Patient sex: M
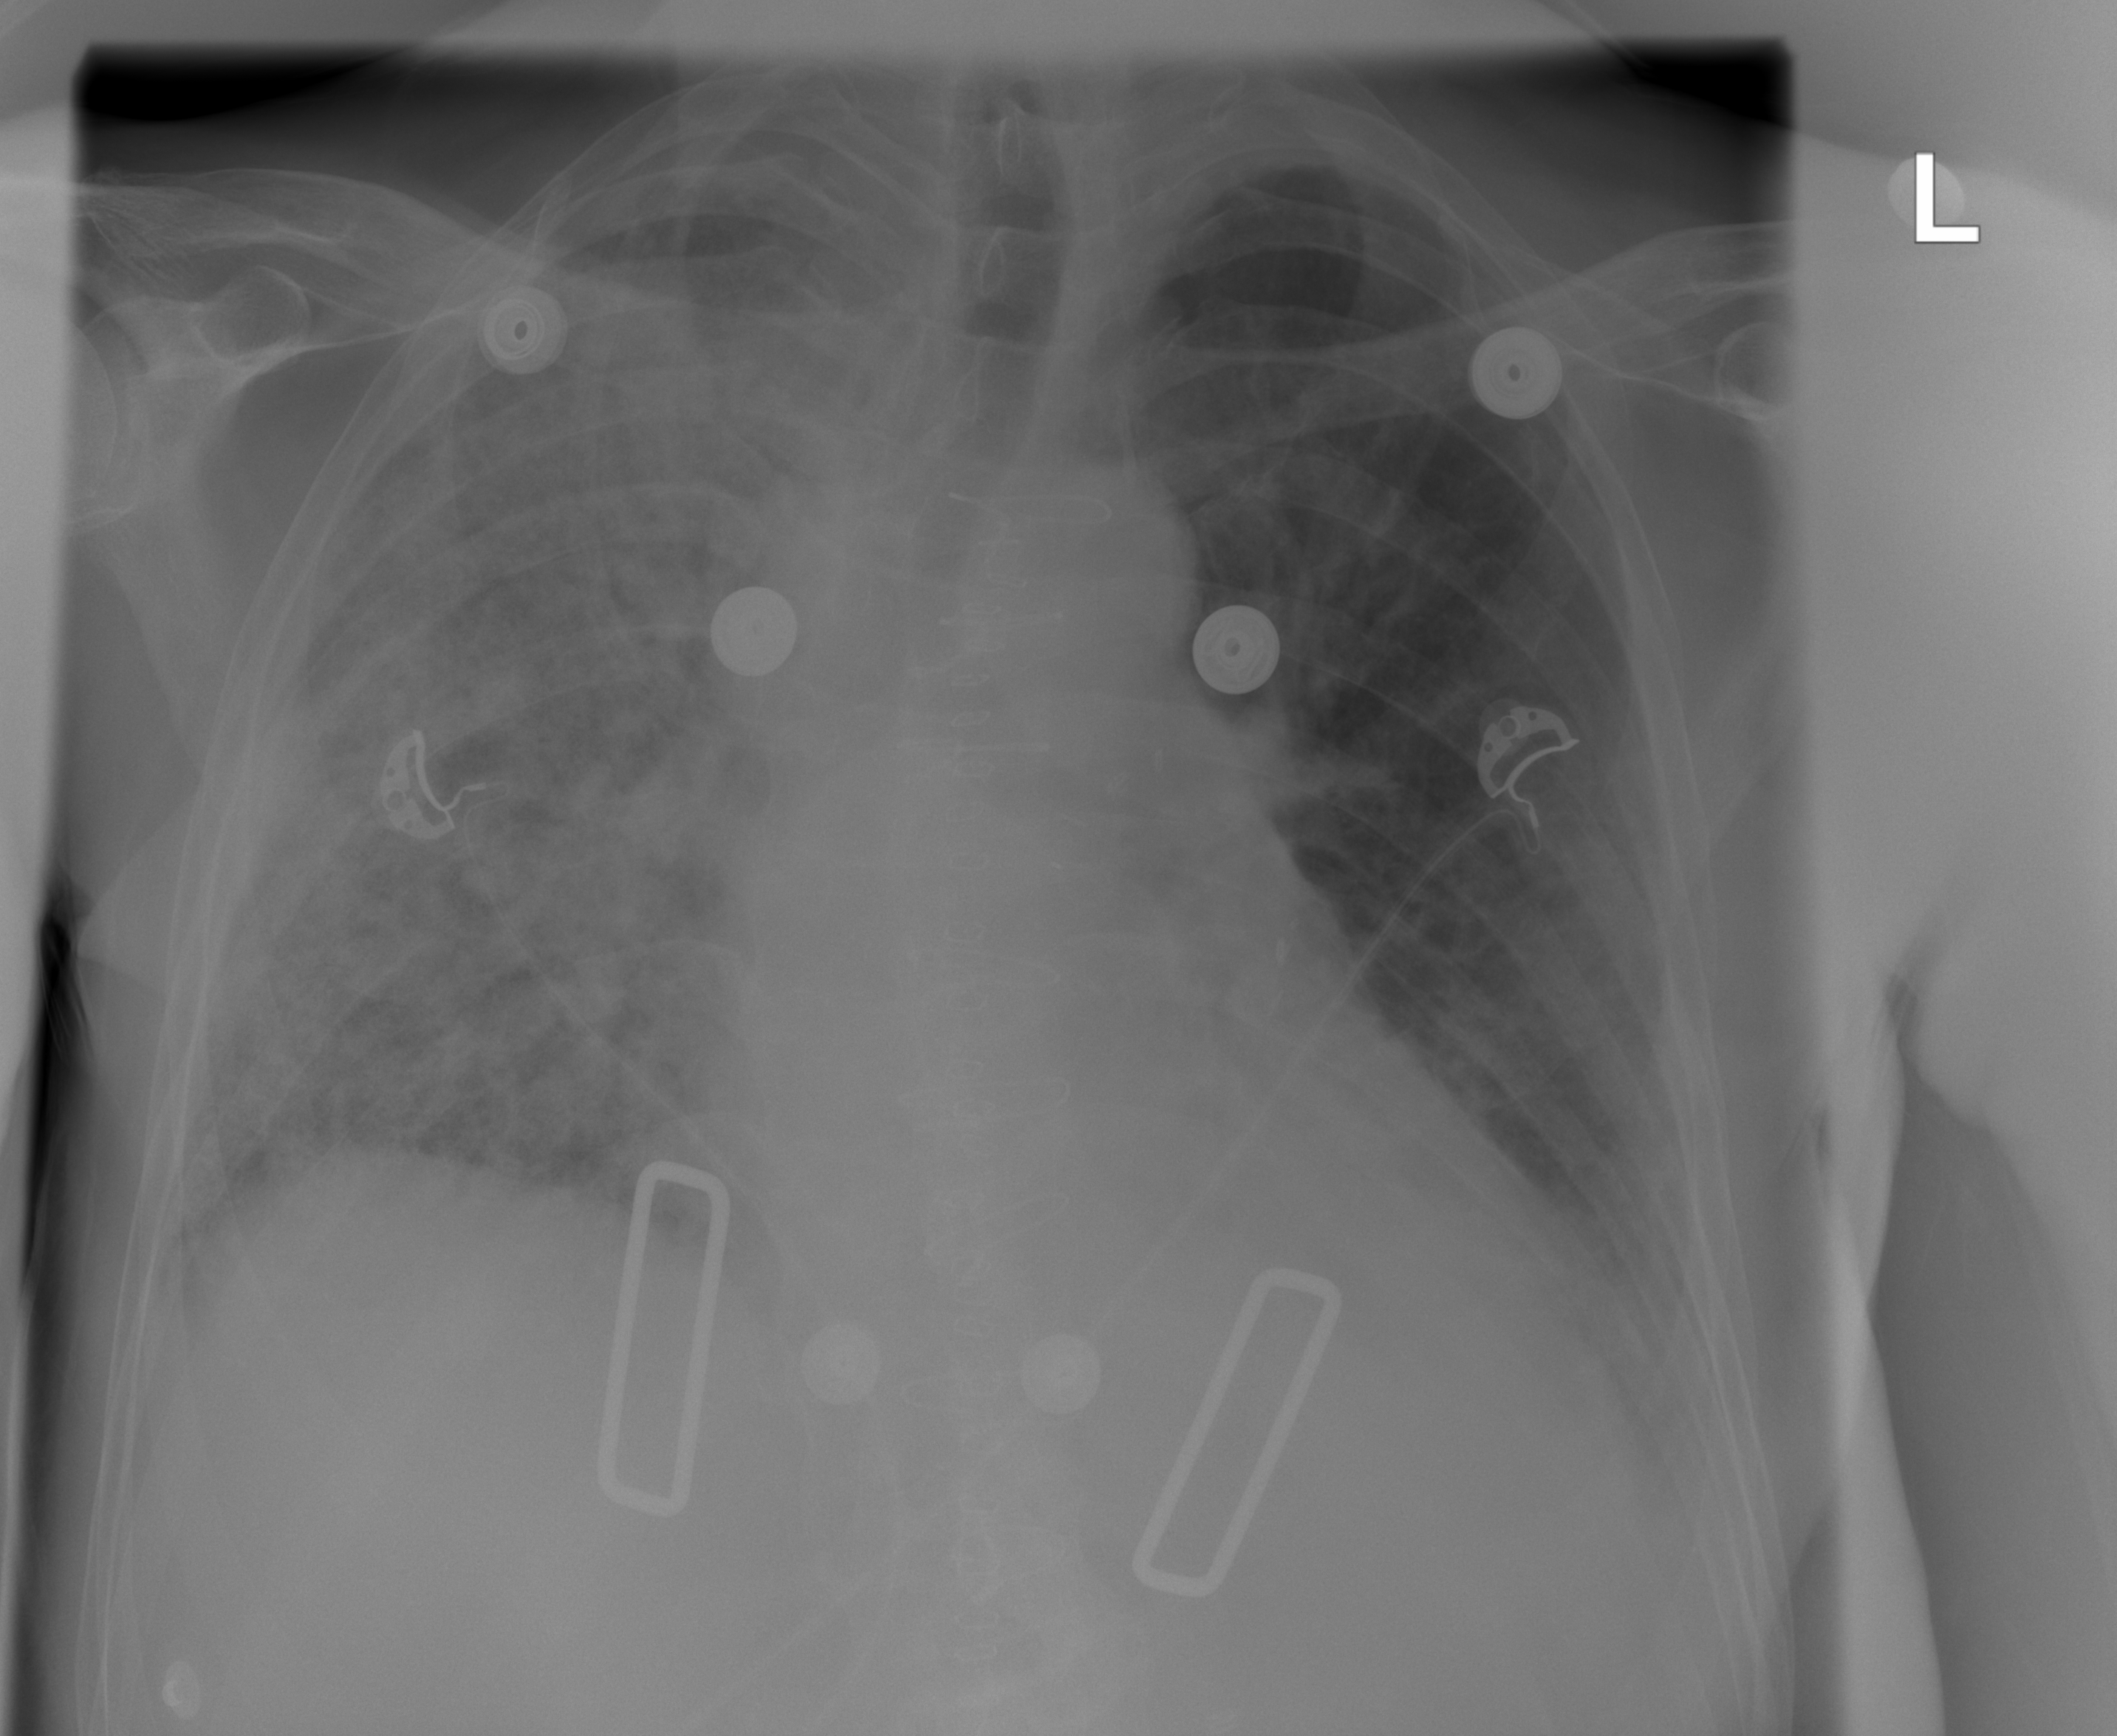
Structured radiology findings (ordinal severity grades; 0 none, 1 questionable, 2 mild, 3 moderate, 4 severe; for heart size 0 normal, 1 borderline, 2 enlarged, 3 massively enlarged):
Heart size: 2
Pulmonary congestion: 2
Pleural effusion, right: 2
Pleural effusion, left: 2
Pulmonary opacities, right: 4
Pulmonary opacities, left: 0
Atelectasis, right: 3
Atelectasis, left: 2